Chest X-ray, PA view. Patient: 61 years old, sex M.
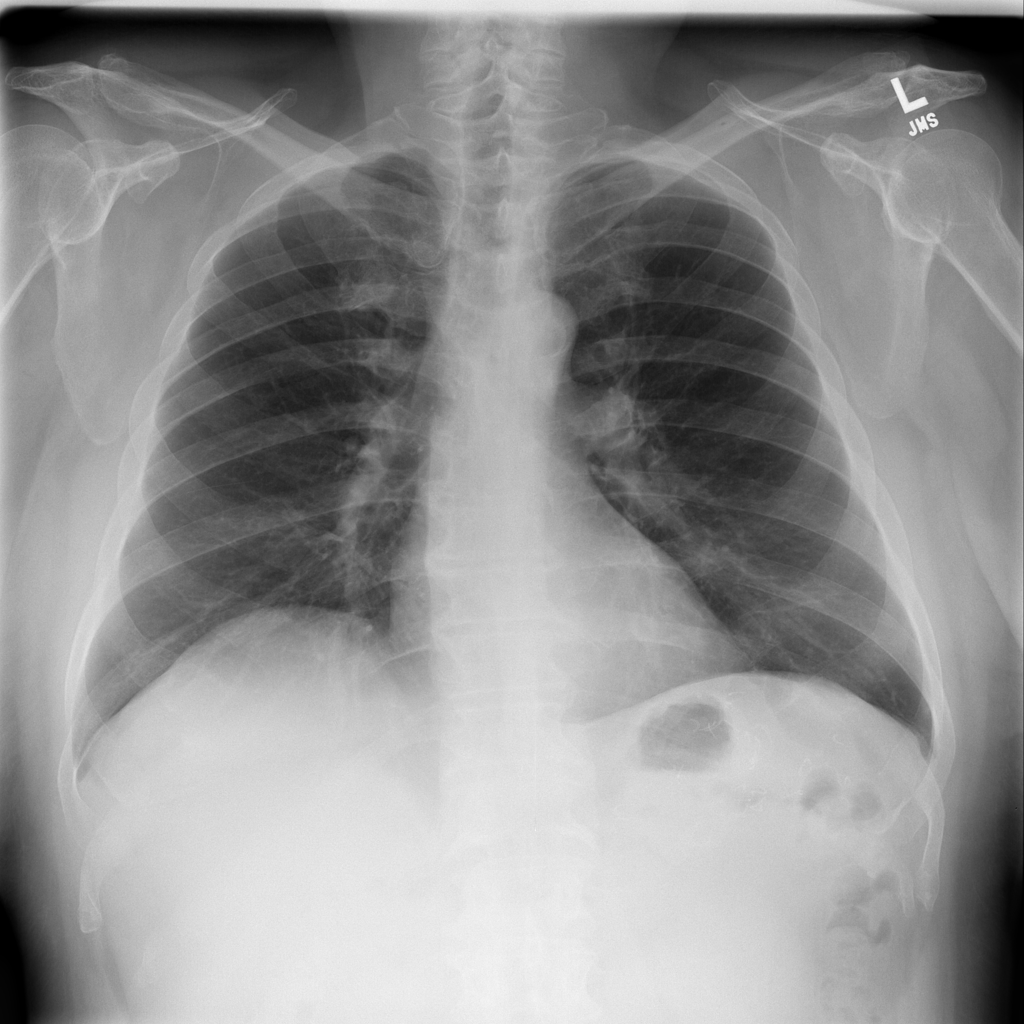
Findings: No Finding